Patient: sex F, age 44
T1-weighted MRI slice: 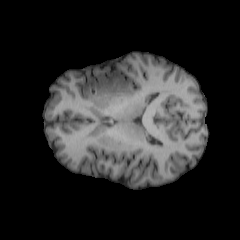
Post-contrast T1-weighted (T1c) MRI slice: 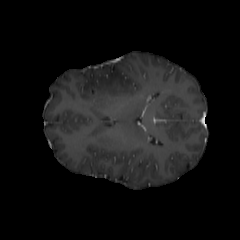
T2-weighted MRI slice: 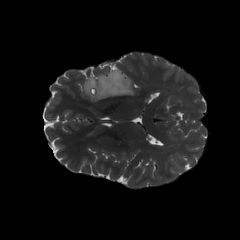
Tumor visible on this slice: yes
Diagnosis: Oligodendroglioma, IDH-mutant, 1p/19q-codeleted
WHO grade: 2